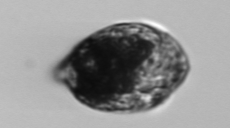
Label: Gyrodinium